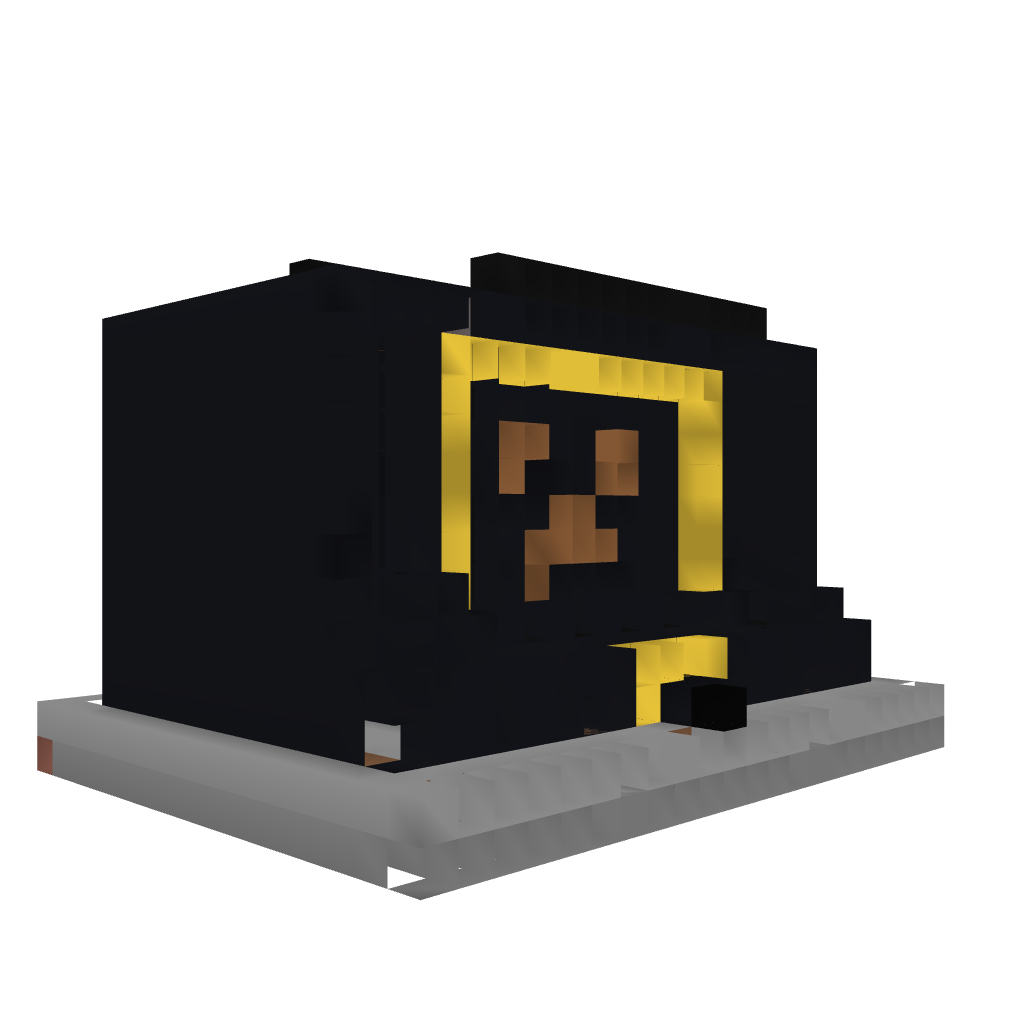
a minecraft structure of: Pointless Scrolling Message